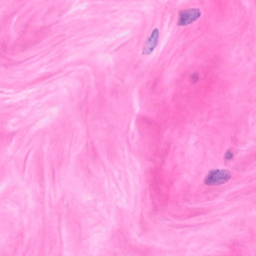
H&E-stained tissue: Breast